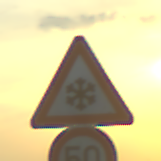
Verkehrszeichen: SchneeOderEisglaette
Zusatzzeichen unten: Geschwindigkeit50
Umgebung: Outdoor, Nature
Tageszeit: SunriseSunset
Wetter: PartlyCloudy
Licht: Natural
Jahreszeit: NotSpecified
Kontrast: MediumContrast